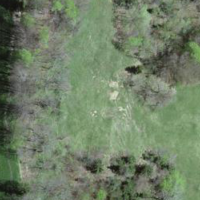
EUNIS habitat code: 23
Species observed at this site:
Aglais urticae